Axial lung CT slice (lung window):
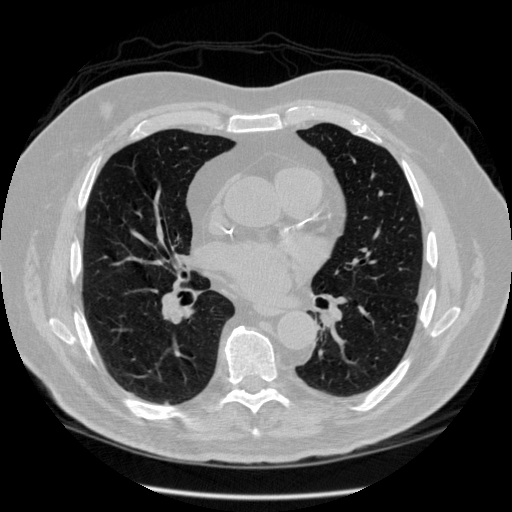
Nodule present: no